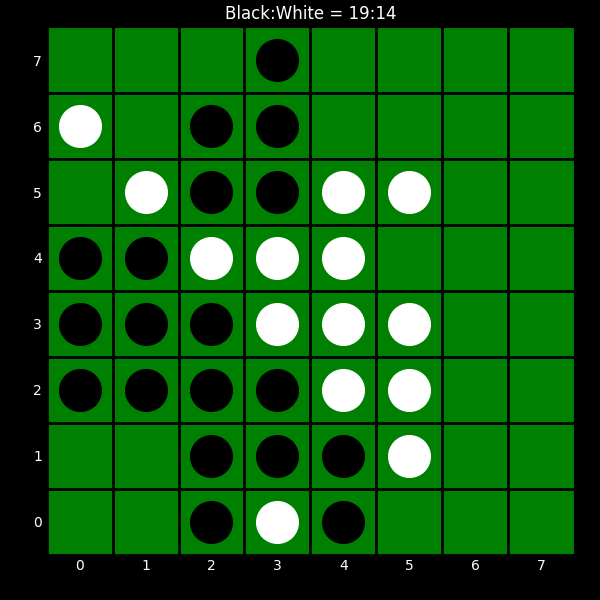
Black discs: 19
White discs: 14